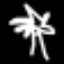
Label: palm tree